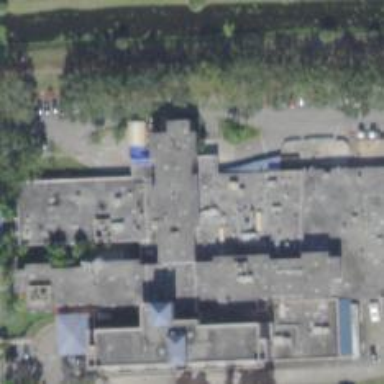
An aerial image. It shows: Entrance designated for emergency ward.